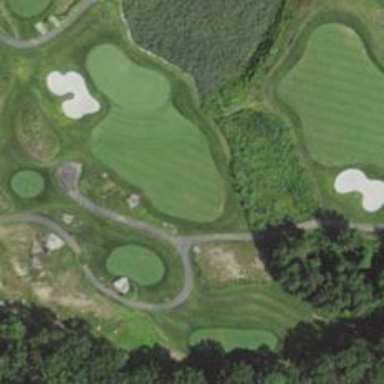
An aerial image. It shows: Path designated for golf carts.